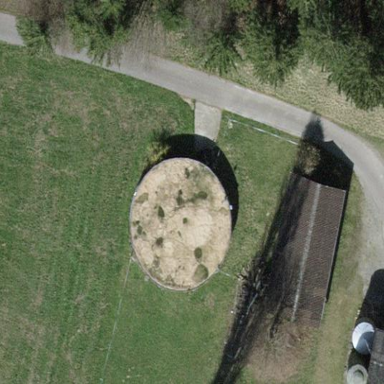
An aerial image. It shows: Storage tank with man-made structure.